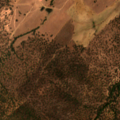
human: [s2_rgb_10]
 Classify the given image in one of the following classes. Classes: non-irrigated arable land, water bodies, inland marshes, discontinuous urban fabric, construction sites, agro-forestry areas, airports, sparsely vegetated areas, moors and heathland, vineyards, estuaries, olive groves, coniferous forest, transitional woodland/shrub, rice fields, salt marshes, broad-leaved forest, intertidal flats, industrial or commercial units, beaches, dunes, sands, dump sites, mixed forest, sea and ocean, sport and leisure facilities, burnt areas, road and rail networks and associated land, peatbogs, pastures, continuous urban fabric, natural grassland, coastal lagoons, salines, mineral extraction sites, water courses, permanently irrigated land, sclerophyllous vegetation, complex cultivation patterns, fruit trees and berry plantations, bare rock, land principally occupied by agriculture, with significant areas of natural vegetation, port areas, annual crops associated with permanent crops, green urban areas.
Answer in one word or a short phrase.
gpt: non-irrigated arable land, agro-forestry areas